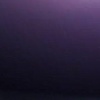
Label: space